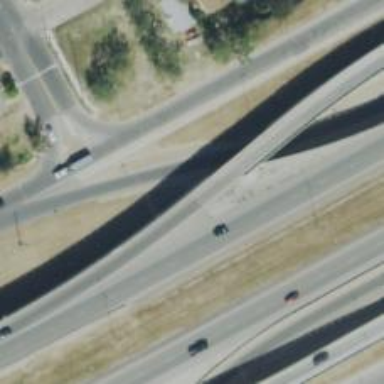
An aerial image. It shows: Bridge over motorway_link.